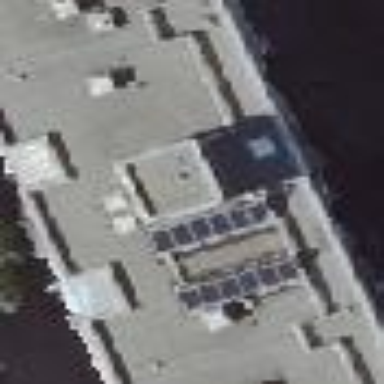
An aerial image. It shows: Part of building.